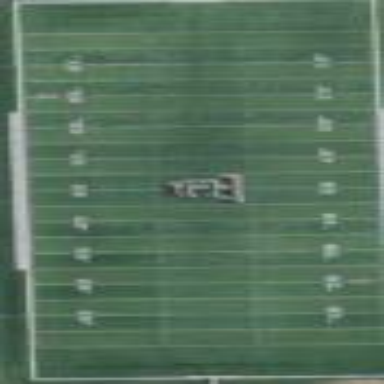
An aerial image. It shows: American football pitch for leisure and sport activities.